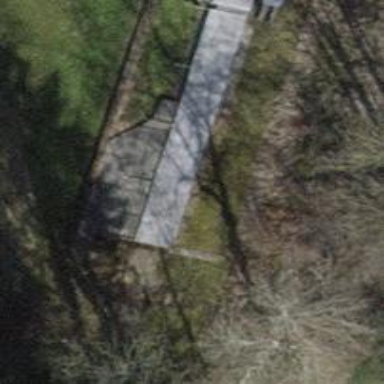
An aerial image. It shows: Retaining wall.